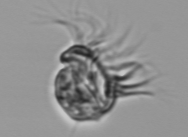
Label: Leegaardiella_ovalis